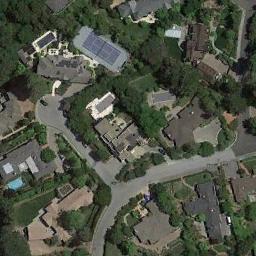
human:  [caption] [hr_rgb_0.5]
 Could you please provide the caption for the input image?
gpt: There are many buildings of different shapes beside the tennis courts .

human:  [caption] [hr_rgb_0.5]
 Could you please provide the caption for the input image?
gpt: The tennis court is next to some buildings and trees .

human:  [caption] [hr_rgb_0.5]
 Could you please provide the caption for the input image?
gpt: Two white cars were driving on the road beside the tennis court .

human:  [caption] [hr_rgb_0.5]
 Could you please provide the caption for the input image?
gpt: Tennis court and swimming pool in the middle of a residential area surrounded by trees .

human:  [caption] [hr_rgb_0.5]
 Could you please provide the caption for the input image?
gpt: There are many green trees and some buildings around the tennis court .